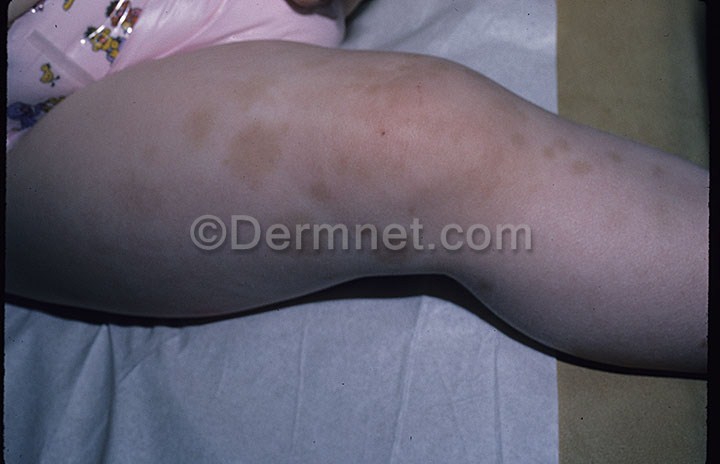
Disease: Light Diseases and Disorders of Pigmentation